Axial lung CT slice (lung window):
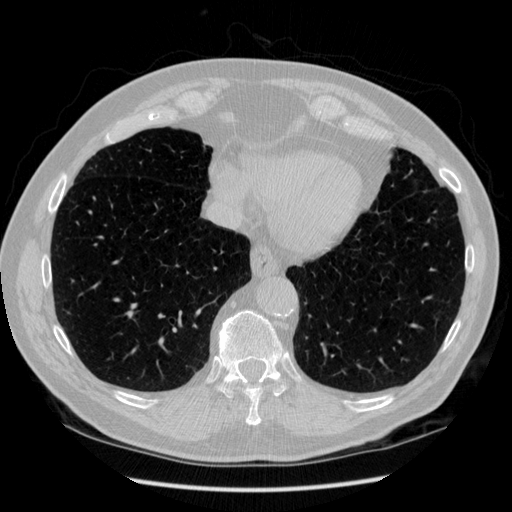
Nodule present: no